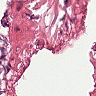
Metastatic tissue present: no